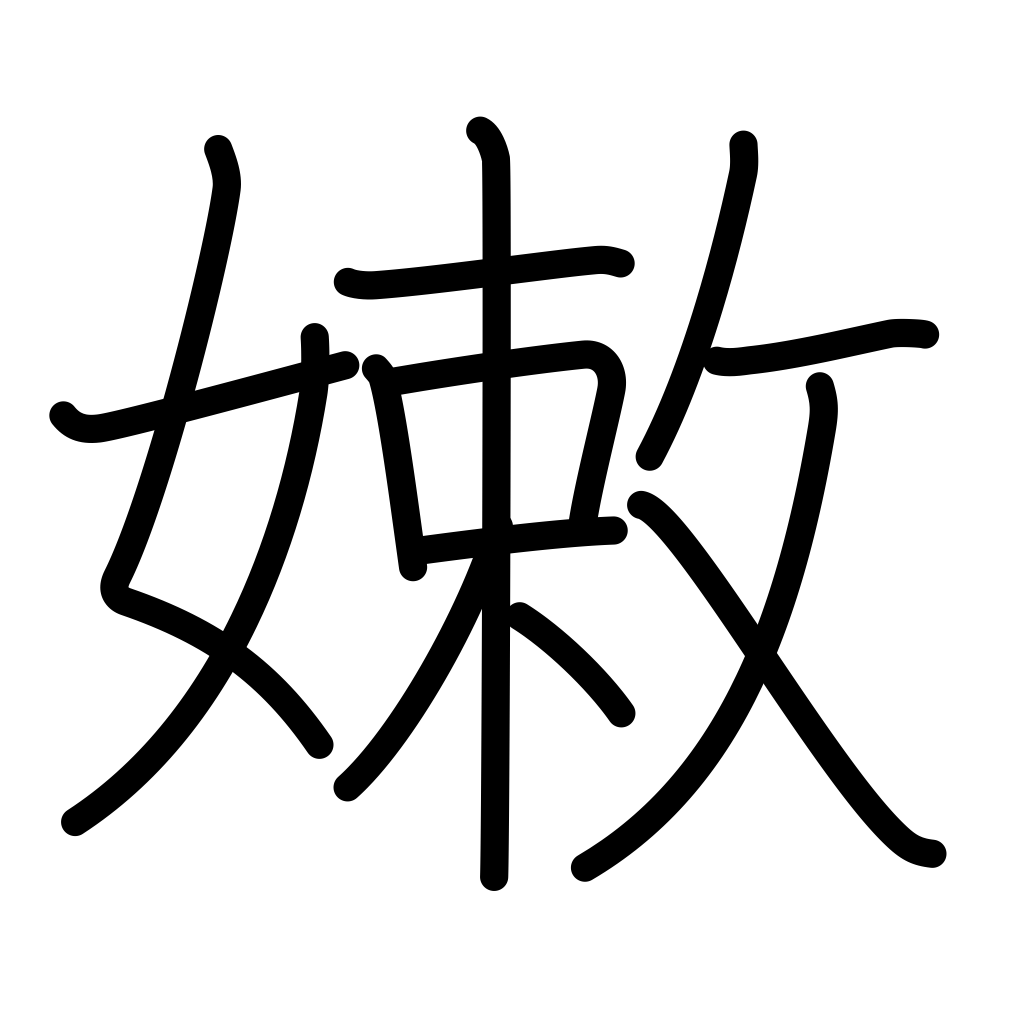
Meaning: young, weak